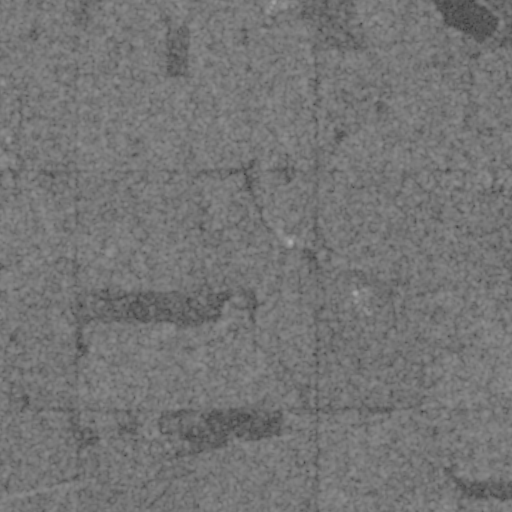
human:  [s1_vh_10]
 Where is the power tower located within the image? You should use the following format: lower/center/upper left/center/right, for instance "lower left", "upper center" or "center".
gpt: The power tower is located in the right of the image.
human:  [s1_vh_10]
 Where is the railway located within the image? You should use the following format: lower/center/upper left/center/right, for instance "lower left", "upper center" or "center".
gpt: The railway is located in the lower of the image.
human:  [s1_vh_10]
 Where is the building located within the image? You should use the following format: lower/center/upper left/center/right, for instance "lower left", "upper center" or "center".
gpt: There is no building in the image.

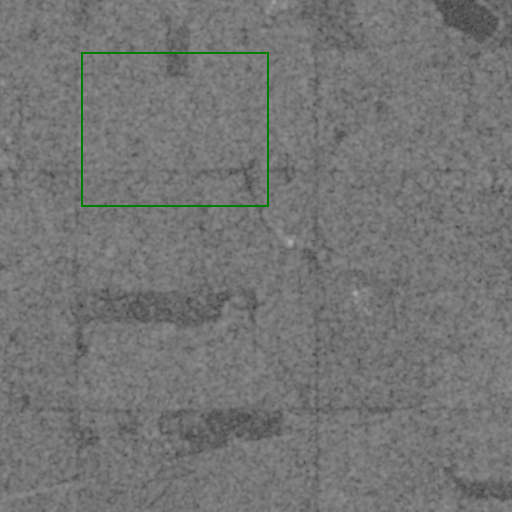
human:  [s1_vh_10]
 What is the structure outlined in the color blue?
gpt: There is no blue outline.
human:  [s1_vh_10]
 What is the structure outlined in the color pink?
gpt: There is no structure outlined in pink.